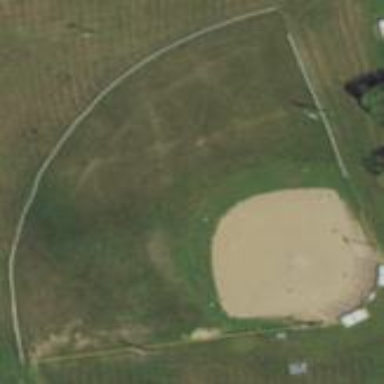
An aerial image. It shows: Baseball pitch for leisure land activities.